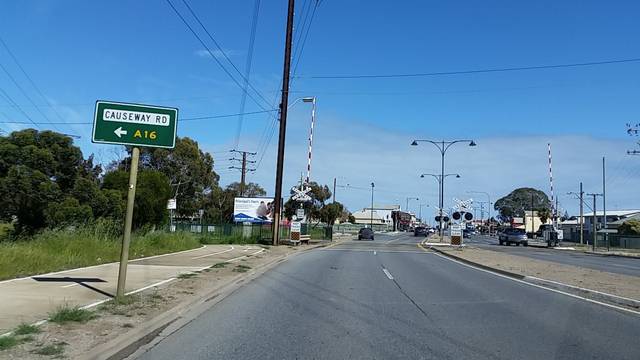
Region: Australia
Coordinates: -34.841, 138.494